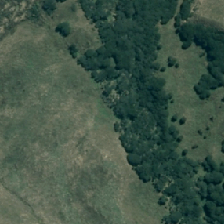
Land cover: broadleaved_indigenous_hardwood